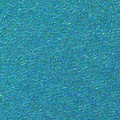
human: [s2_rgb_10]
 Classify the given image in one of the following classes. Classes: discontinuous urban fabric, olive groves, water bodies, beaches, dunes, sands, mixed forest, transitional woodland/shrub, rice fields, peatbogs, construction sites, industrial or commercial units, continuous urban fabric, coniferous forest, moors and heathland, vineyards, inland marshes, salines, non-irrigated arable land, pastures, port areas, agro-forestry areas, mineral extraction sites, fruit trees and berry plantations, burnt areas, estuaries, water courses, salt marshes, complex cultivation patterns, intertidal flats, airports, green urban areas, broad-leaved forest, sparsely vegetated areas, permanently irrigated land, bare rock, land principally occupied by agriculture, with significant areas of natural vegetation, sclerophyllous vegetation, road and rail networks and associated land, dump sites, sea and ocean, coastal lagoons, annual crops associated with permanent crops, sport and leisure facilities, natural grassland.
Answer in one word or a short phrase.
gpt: sea and ocean